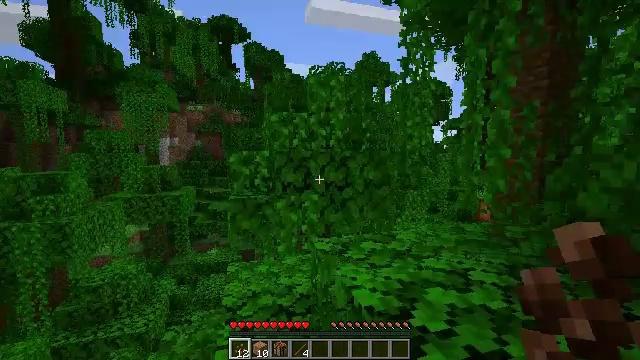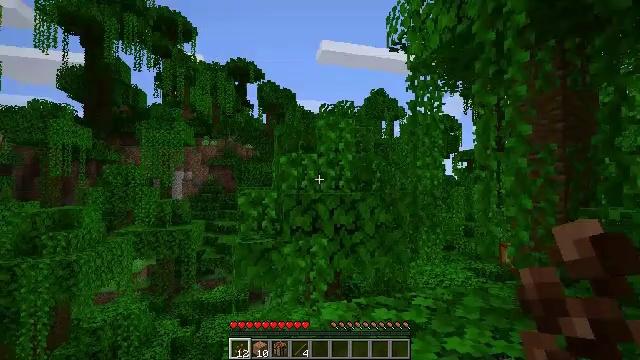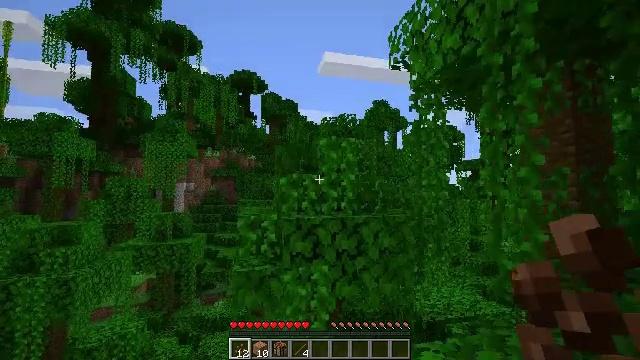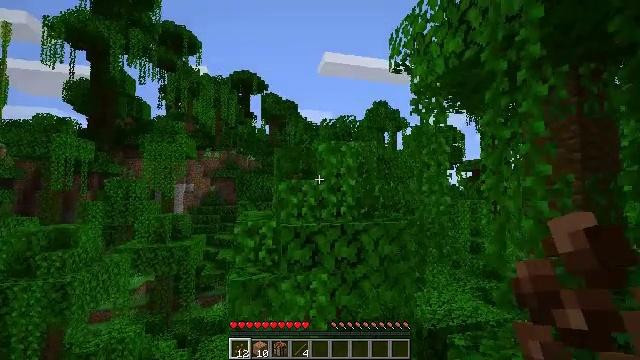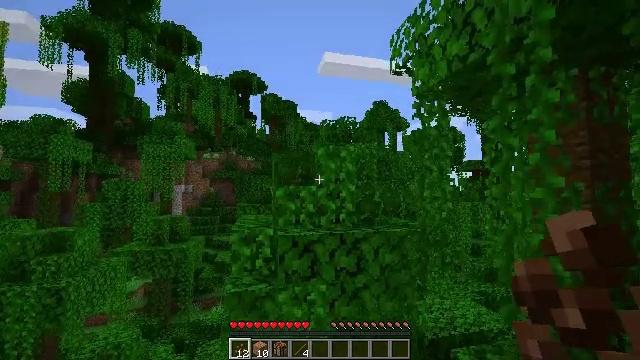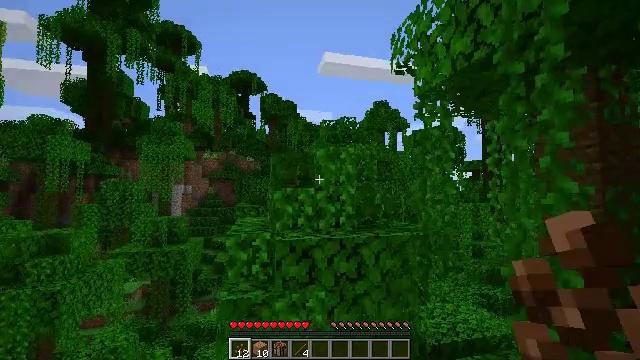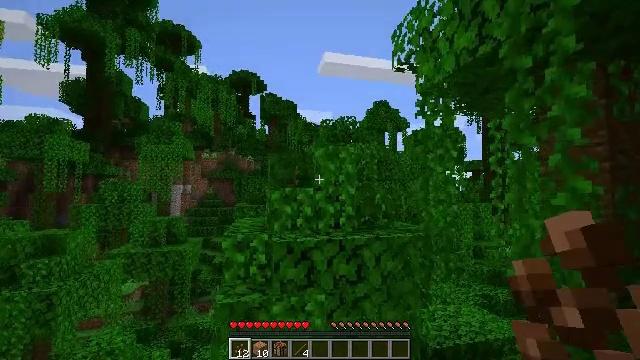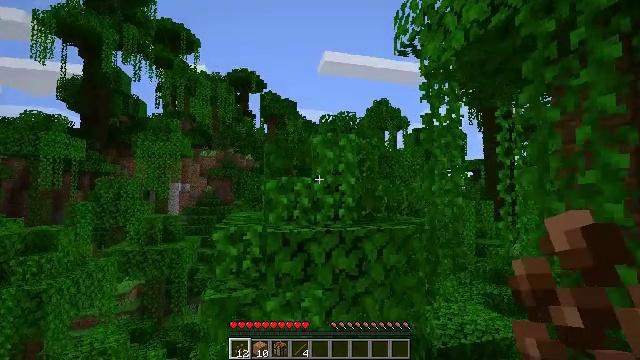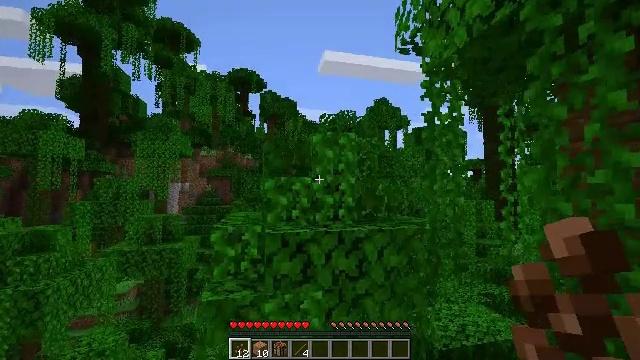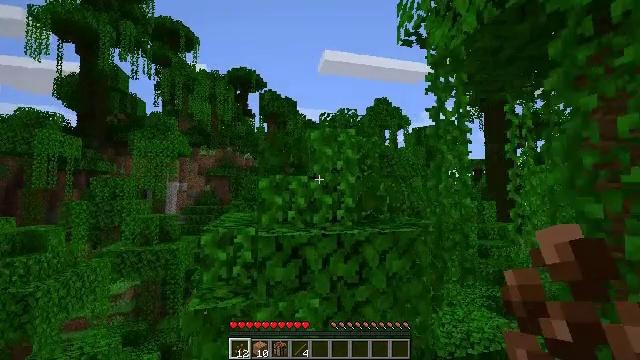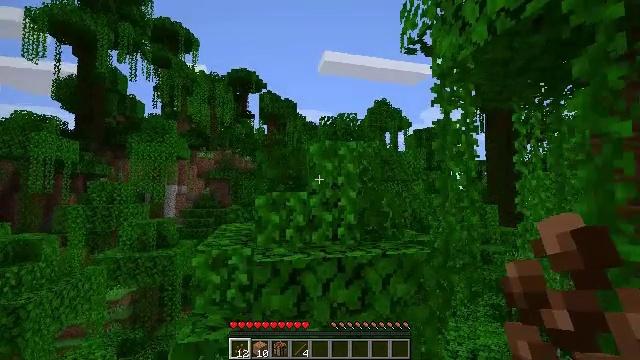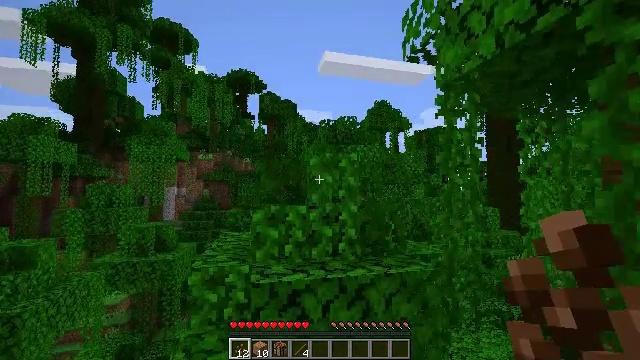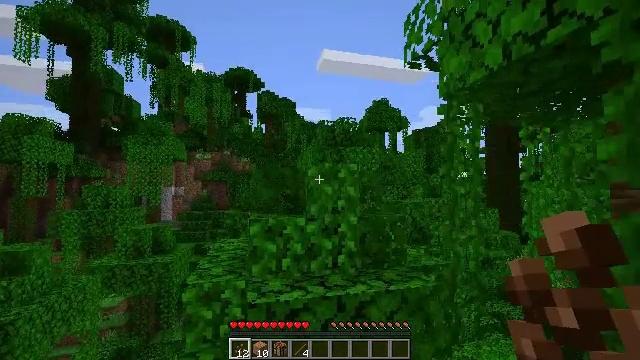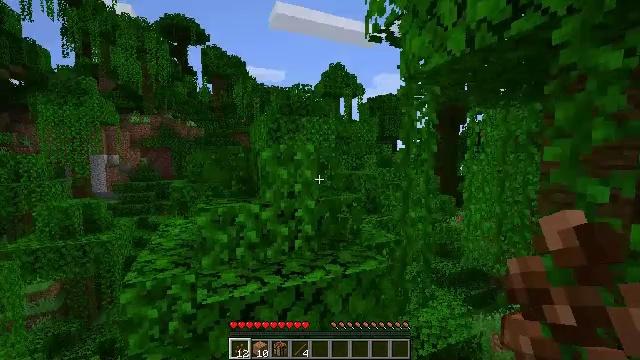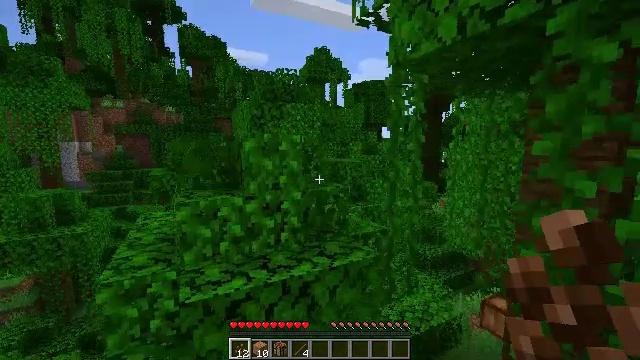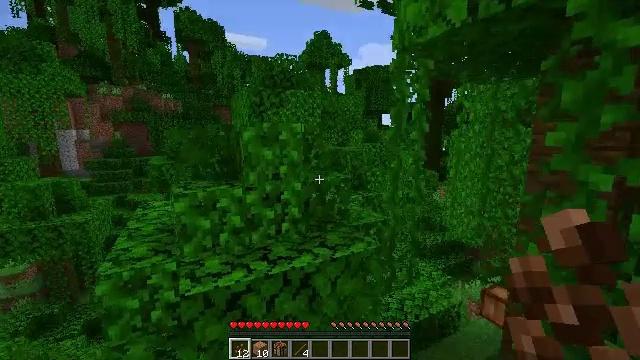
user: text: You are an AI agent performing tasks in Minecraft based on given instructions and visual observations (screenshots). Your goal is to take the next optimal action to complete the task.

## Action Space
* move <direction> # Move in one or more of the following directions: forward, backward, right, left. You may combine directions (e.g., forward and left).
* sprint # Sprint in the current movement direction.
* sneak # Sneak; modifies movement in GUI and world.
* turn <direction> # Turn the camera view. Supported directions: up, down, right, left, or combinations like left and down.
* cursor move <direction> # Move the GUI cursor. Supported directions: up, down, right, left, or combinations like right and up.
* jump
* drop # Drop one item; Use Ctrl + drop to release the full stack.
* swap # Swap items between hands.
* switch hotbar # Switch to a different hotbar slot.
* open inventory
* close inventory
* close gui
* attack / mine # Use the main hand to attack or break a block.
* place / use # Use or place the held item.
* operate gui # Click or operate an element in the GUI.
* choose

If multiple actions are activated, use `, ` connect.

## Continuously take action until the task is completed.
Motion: motion action
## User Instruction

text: Break the jungle leaves with your hand or shears.
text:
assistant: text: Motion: move forward, turn left and up, jump
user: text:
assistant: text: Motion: move forward, turn up, jump
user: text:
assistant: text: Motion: move forward, jump
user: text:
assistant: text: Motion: move forward, jump
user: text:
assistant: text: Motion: move forward, jump
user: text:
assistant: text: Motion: move forward, jump
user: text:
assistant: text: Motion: move forward, jump
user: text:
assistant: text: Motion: move forward, jump
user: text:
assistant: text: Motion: move forward, jump
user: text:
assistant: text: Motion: move forward, jump
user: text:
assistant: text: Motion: move forward, jump
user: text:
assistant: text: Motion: move forward, jump
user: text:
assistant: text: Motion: move forward, turn right and down, jump
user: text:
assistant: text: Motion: move forward, turn right and down, jump
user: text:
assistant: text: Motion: move forward, turn down, jump
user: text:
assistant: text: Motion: move forward, turn down, jump
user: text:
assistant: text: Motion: move forward, turn left and down, jump
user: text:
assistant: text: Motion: jump
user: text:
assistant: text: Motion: attack / mine
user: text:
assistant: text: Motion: attack / mine
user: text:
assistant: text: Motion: attack / mine
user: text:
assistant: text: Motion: attack / mine
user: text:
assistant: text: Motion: attack / mine
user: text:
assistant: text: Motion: attack / mine
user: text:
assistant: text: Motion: turn left and up, attack / mine
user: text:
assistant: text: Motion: turn left and up, attack / mine
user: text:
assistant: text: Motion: turn left and up, attack / mine
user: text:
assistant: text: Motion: turn left and up, attack / mine
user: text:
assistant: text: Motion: turn left and up, attack / mine
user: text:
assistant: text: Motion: turn left and up, attack / mine